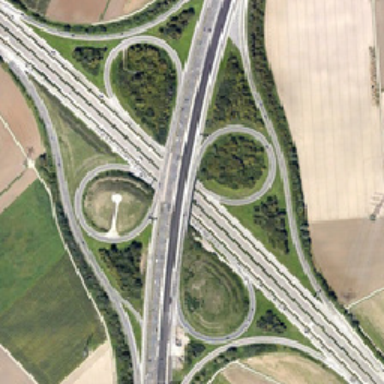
The farmland is surrounded by viaducts and surrounded by green trees on the 4th ring road .